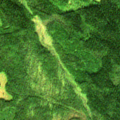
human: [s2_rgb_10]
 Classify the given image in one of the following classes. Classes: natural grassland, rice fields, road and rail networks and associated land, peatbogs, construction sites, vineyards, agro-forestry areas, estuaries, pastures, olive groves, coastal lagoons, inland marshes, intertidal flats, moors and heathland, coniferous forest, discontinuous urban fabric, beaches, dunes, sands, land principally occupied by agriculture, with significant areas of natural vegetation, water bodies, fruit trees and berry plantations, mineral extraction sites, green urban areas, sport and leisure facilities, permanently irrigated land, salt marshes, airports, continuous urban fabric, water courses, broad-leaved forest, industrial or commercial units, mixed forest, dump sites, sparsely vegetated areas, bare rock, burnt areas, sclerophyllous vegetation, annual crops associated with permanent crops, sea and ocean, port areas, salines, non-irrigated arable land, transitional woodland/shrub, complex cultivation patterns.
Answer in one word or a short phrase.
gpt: coniferous forest, transitional woodland/shrub